Interaction volume radius: 10 \u00c5
Interaction volume height: 20 \u00c5
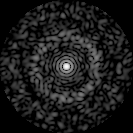
Disorder parameter: 0.8386